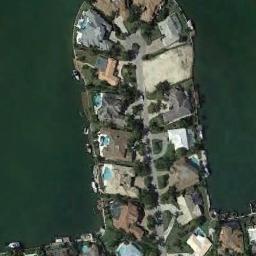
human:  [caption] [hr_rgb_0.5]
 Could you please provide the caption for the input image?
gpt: A dense residential area with lots of medium residences arranged neatly is surrounded by dark green water .

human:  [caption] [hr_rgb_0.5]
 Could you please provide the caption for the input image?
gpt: The dense residential is next to the water .

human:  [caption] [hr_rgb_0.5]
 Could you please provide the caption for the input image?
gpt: There are many roads and densely arranged houses and trees of different shapes and shapes in the island-like settlements surrounded by the lake .

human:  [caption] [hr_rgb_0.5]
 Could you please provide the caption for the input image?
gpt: The houses stand in two rows .

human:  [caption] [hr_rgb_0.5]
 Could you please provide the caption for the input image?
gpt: A dense residential area beside a port .